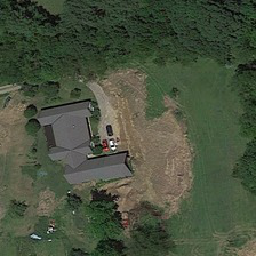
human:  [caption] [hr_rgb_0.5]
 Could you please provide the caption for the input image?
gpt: In the two grey houses next to each other, three cars of different colors were parked

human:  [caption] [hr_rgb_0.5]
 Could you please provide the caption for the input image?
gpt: Three cars of different colors were parked on the side of two adjacent gray houses

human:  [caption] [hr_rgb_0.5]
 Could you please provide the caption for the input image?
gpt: Three cars of different colors were parked on one side of two grey houses side by side

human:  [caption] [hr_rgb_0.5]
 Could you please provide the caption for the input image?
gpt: There was a white, red and black car next to the grey house

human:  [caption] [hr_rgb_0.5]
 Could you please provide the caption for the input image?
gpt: Next to the grey house are white, red and black cars